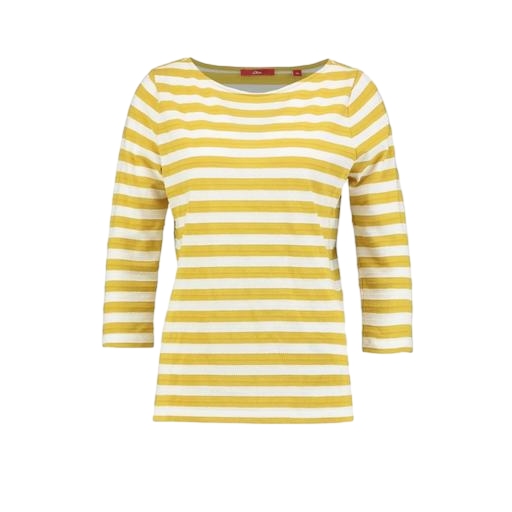
bateau shirt, yellow and white t shirt, gold boatneck t-shirt, white background